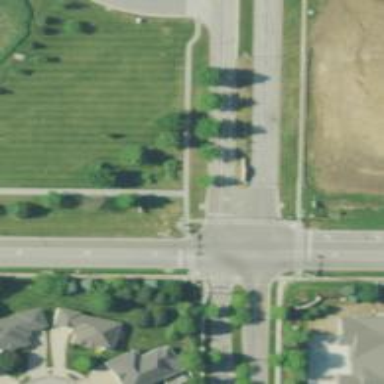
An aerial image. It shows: Secondary road with separate asphalt sidewalks.